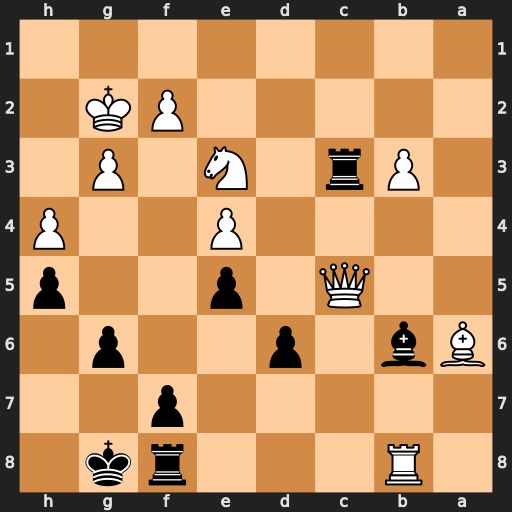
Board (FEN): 1R3rk1/5p2/Bb1p2p1/2Q1p2p/4P2P/1Pr1N1P1/5PK1/8
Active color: b
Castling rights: -
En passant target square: -
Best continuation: Bxc5 Rxf8+ Kxf8